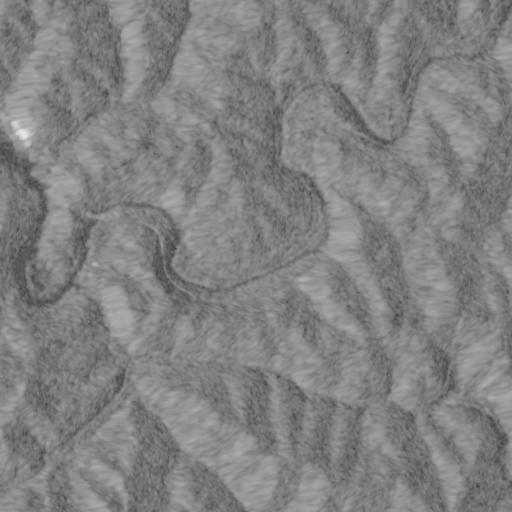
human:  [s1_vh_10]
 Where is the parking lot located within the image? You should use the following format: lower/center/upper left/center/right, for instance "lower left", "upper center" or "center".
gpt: The parking lot is located in the center left of the image.
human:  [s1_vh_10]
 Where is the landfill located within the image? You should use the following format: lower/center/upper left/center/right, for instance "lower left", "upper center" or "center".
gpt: There is no landfill in the image.

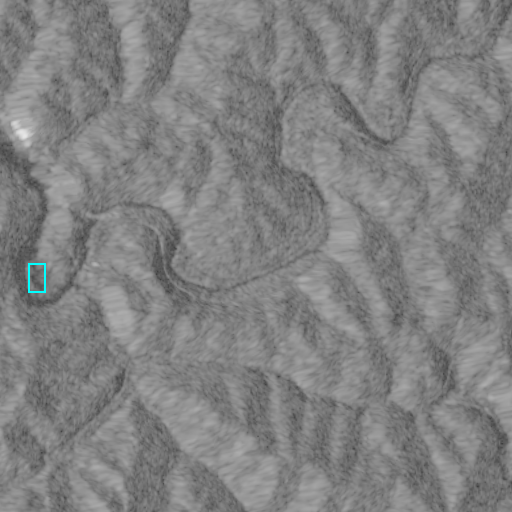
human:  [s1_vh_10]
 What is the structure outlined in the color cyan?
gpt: The structure outlined in cyan is a parking lot.
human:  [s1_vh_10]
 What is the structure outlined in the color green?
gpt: There is no green outline.